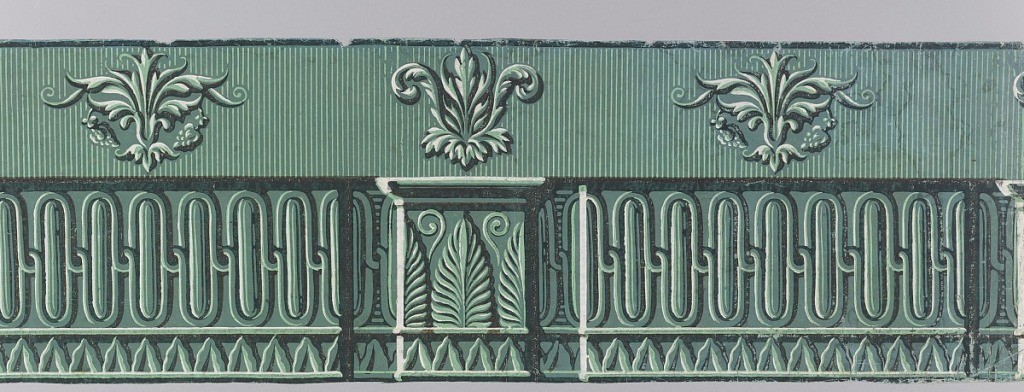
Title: Border
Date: ca. 1820
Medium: Block-printed on handmade paper
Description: Horizontal rectangle consisting of four pieces of paper. Green and white, with outlines in burnt umber. Along bottom, interlacing lines forming ellipses; pedestal shape in center. Above, three symmetrical groups of leaves on striped ground.